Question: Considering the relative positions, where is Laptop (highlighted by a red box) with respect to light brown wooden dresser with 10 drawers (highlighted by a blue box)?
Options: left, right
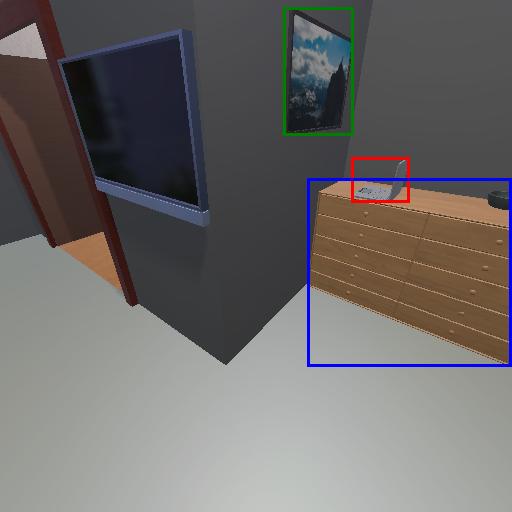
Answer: left